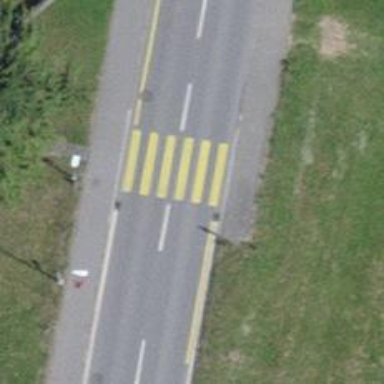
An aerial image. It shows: Uncontrolled zebra crossing with notable zebra markings.